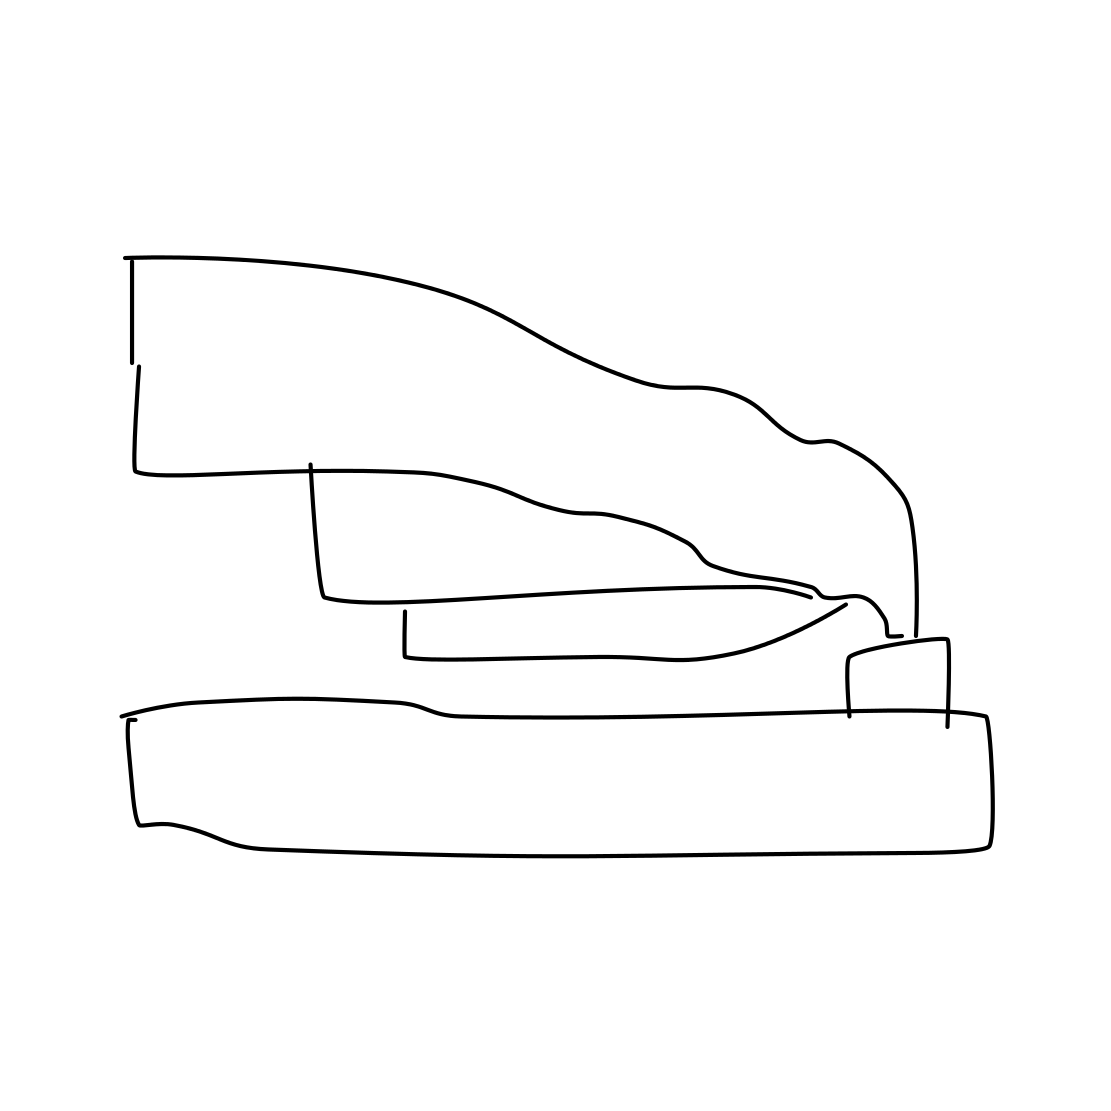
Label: stapler